Interaction volume radius: 10 \u00c5
Interaction volume height: 20 \u00c5
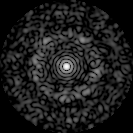
Disorder parameter: 0.8492